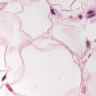
Metastatic tissue present: no